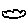
Label: cloud